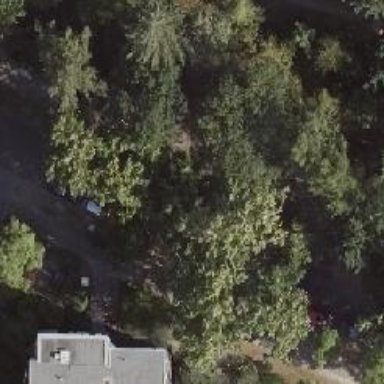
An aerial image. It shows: Avenue lined with deciduous broadleaved trees.